Question: I'm trying to restyle a few ToggleButtons. Apparently I cannot simply set the background to a new color, because there is a "Control Template" that provides the ToggleButton's visual behavior.
So what I need to do is specify in XAML a replacement "ControlTemplate" for the ToggleButton that provides different visual behavior, beyond the simple background color.
. Is this correct?
---
I figured to start with the "default" controltemplate for the ToggleButton, which I grabbed <URL> does not include a specification of the default controltemplate. It provides "a" ControlTemplate, which is not what I want.
. I'm not sure if it matters that I am using the thing from Silverlight. Does it?
---
In the Silverlight example, there is an XML namespace prefix of of vsm applied to the VisualStateManager. Apparently the xml namespace is
'''
xmlns:vsm = "clr-namespace:System.Windows;assembly=System.Windows"
'''
... but somewhere else I read that this XML namespace "is no longer necessary."
This is all very very confusing.
In the Googlespace, <URL> prior to the release of WPF V4. I am guessing that some of the WPF Toolkit stuff was rolled into WPF for .NET v4.0, and that is why I no longer have to specify the WPF toolkit.
. If someone could confirm that understanding I'd appreciate it.
---
Ok, now starting with the "default" ControlTemplate for ToggleButton, my first step was to compile it, before making any changes. It does not compile, failing with
> c:\dev...\ToggleButtonStyle1.xaml(23,14): error MC3074: The tag 'VisualStateManager.VisualStateGroups' does not exist in XML namespace '<URL>'. Line 23 Position 14.
Clear enough. I then
looked at the documentation for specifying VisualStateManager in XAML. It, confusingly enough, specifies two xml namespaces, one of them is the one I actually used.

Um, which of these am I supposed to use? One of them, I DID use, and it didn't work. The documentation is completely unclear on what it means to specify . (off with their heads!)
I have a reference to PresentationFramework.dll in the project file:
'''
<ItemGroup>
....
<Reference Include="PresentationFramework" />
</ItemGroup>
'''
I am not using Visual Studio here; I'm using a text editor. I want to understand how it works, not what buttons to push.
Thanks for any help y'all can provide.
---
Just a side comment - this all seems very very complicated. All I want to do is change the color of a ToggleButton when it is ON. It really shouldn't be this complicated.
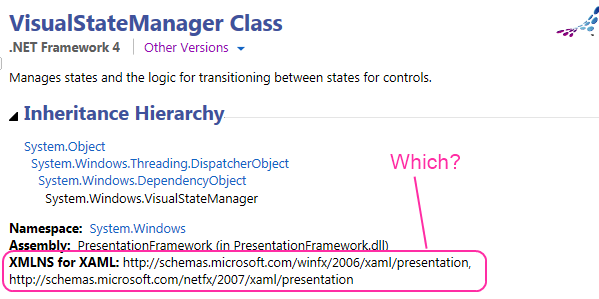
Answer: Answering my own question....
YES
No - it doesn't matter. The templates are "about" the same.
Not sure
I don't know.
The key here was that I needed to specify TargetFramework = 4.0. I had been compiling against v3.5, and the VSM I guess was first available in v4.0, so that was the reason for the "not found in namespace xxxxx" error.
I did not need to specify an XMLNS in the XAML file.
Stepping back - the answer to the larger question - how to get a ToggleButton that changes color when depressed... I tried fiddling with the builtin ControlTemplate, but it was too complicated for me to understand. The animations that occurred with the Press and Checked and so on - I could never figure out how to get it to just do what I wanted.
I stripped down the template into something much more spares, without all the gradients and animations, then I added back in a few animations and triggers to make it do about what I wanted it to do.
The visual effect is like this. ON:

OFF:

---
The XAML I used:
'''
<ResourceDictionary xmlns = "http://schemas.microsoft.com/winfx/2006/xaml/presentation"
xmlns:x = "http://schemas.microsoft.com/winfx/2006/xaml">
<Style x:Key = "ToggleButtonStyle3"
TargetType = "ToggleButton">
<!-- This is a style (template?) for a toggle button. I wanted it to
change to a contrasty color when depressed. This took me a
loooooong time and much trial and error to figure out. The visual
effect is somewhat like the buttons in the compile output log in
Visual Studio, in which you can toggle the display of errors and
warnings.
-->
<Setter Property="Background" Value="#FFF7F0D2"/>
<Setter Property="Foreground" Value="#FF000000"/>
<Setter Property="Padding" Value="3"/>
<Setter Property="BorderThickness" Value="1"/>
<Setter Property="BorderBrush">
<Setter.Value>
<LinearGradientBrush EndPoint="0.5,1" StartPoint="0.5,0">
<GradientStop Color="#FFC4BC64" Offset="0"/>
<GradientStop Color="#FFADA658" Offset="0.375"/>
<GradientStop Color="#FFA19A52" Offset="0.375"/>
<GradientStop Color="#FF847E43" Offset="1"/>
</LinearGradientBrush>
</Setter.Value>
</Setter>
<Setter Property="Template">
<Setter.Value>
<ControlTemplate TargetType="ToggleButton">
<Grid x:Name="ButtonGrid">
<VisualStateManager.VisualStateGroups>
<VisualStateGroup x:Name="CommonStates">
<VisualState x:Name="Normal"/>
<VisualState x:Name="MouseOver">
<Storyboard>
<DoubleAnimation Duration="0" Storyboard.TargetName="InnerRectangle" Storyboard.TargetProperty="Opacity" To="0.3"/>
</Storyboard>
</VisualState>
<VisualState x:Name="Pressed">
<Storyboard>
<ColorAnimation Duration="00:00:00"
Storyboard.TargetName="InnerRectangle"
Storyboard.TargetProperty="(Rectangle.Fill).(SolidColorBrush.Color)"
To="#FFF5BF0F"/>
</Storyboard>
</VisualState>
<VisualState x:Name="Disabled">
<Storyboard>
<DoubleAnimation Duration="0" Storyboard.TargetName="DisabledVisualElement" Storyboard.TargetProperty="Opacity" To=".55"/>
</Storyboard>
</VisualState>
</VisualStateGroup>
<VisualStateGroup x:Name="CheckStates">
<VisualState x:Name="Checked">
<Storyboard>
<ColorAnimation Duration="00:00:00"
Storyboard.TargetName="InnerRectangle"
Storyboard.TargetProperty="(Rectangle.Fill).(SolidColorBrush.Color)"
To="#FFF5D018"/>
</Storyboard>
</VisualState>
<VisualState x:Name="Unchecked"/>
</VisualStateGroup>
<VisualStateGroup x:Name="FocusStates">
<VisualState x:Name="Focused">
<Storyboard>
<DoubleAnimation Duration="0" Storyboard.TargetName="FocusVisualElement" Storyboard.TargetProperty="Opacity" To="1"/>
</Storyboard>
</VisualState>
<VisualState x:Name="Unfocused" />
</VisualStateGroup>
</VisualStateManager.VisualStateGroups>
<Border x:Name ="ButtonBorder"
CornerRadius ="1"
Background ="{TemplateBinding Background}"
BorderThickness ="{TemplateBinding BorderThickness}"
BorderBrush ="{TemplateBinding BorderBrush}">
<Border x:Name="InnerButtonBorder"
CornerRadius="1"
BorderThickness="2"
Background="#FFFAEB16">
<Rectangle x:Name="InnerRectangle" Opacity="1" Fill="#F7F0D2" />
</Border>
</Border>
<ContentPresenter
x:Name="contentPresenter"
Content="{TemplateBinding Content}"
ContentTemplate="{TemplateBinding ContentTemplate}"
VerticalAlignment="{TemplateBinding VerticalContentAlignment}"
HorizontalAlignment="{TemplateBinding HorizontalContentAlignment}"
TextBlock.Foreground="{TemplateBinding Foreground}"
Margin="{TemplateBinding Padding}"/>
<Rectangle x:Name="DisabledVisualElement" RadiusX="3" RadiusY="3" Fill="#FFFFFFFF" Opacity="0" IsHitTestVisible="false" />
<Rectangle x:Name="FocusVisualElement" RadiusX="2" RadiusY="2" Margin="1" Stroke="#FFD1C44D" StrokeThickness="1" Opacity="0" IsHitTestVisible="false" />
</Grid>
<ControlTemplate.Triggers>
<Trigger Property="ToggleButton.IsChecked" Value="True">
<!-- This setter hides the desired element when the ToggleButton's initial state is checked -->
<Setter TargetName="ButtonBorder" Property="Background" Value="#FFF5D018"/>
<Setter TargetName="contentPresenter" Property="TextBlock.Foreground" Value="#FF000000"/>
</Trigger>
<Trigger Property="ToggleButton.IsChecked" Value="False">
<Setter TargetName="contentPresenter" Property="TextBlock.Foreground" Value="#78999999"/>
</Trigger>
</ControlTemplate.Triggers>
</ControlTemplate>
</Setter.Value>
</Setter>
</Style>
</ResourceDictionary>
'''
I put that into a separate file, call it ToggleButtonStyle3.xaml. Then I use it like this:
'''
<Window.Resources>
<ResourceDictionary>
<Style ....
</Style>
<ResourceDictionary.MergedDictionaries>
<ResourceDictionary Source="Resources/ToggleButtonStyle3.xaml" />
</ResourceDictionary.MergedDictionaries>
</ResourceDictionary>
</Window.Resources>
....
<ToggleButton Name ="btnShowAlerts"
IsChecked ="{Binding Path=ShowAlerts, Mode=TwoWay}"
Style ="{StaticResource ToggleButtonStyle3}"
Content ="alerts"
FontSize ="9"
Padding ="8,2"
Margin ="0"
ClickMode ="Press"
/>
'''
I don't know if that's the best way to do things. I know that it doesn't keep with the "theme" of the desktop. I know it's probably pretty basic. I just know that it took me a loooong time to figure out how to get a ToggleButton that changed color.